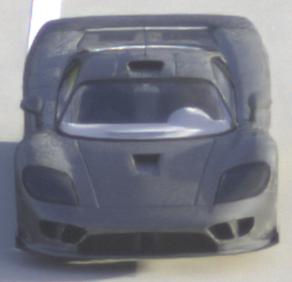
Make: Saleen
Model: S7
Detailed model: -
Model produced from: 2000
Model produced until: 2008
Doors: 2
Color: gray
Road condition: dry road
Daytime: morning or afternoon
Contrast: medium contrast